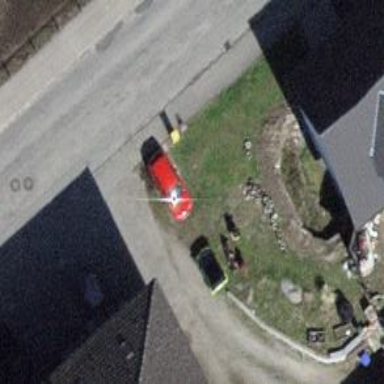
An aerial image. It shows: Post box.